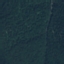
Land use / land cover class: Forest